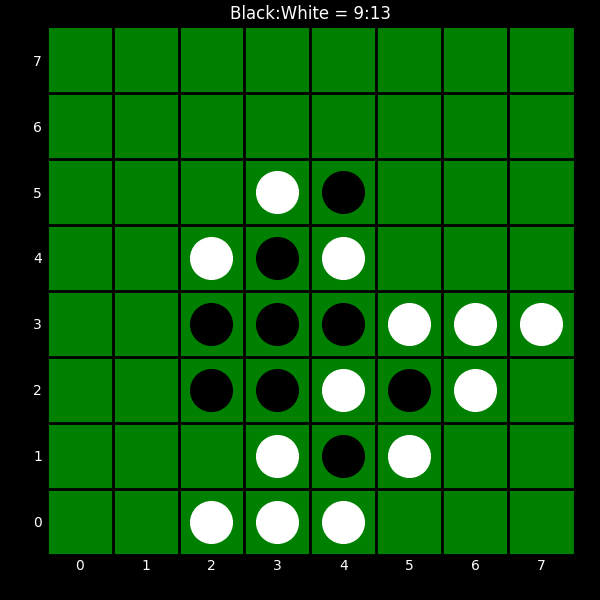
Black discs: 9
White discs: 13